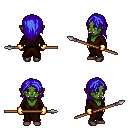
a pixel art fantasy rpg character, female body template, orc, green skin, brown robe, white pants, blue long hairstyle, gold gloves, maroon shoes, spear, four views (front, back, left, right), 2x2 character sprite sheet, small pixel art, hard edges, no anti-aliasing